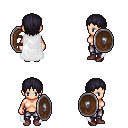
a pixel art fantasy rpg character, female body template, human, light skin, white cape, metal pants, raven plain hairstyle, bracelets, maroon shoes, shield, four views (front, back, left, right), 2x2 character sprite sheet, small pixel art, hard edges, no anti-aliasing